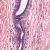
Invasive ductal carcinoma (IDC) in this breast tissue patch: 0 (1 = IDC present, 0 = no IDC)